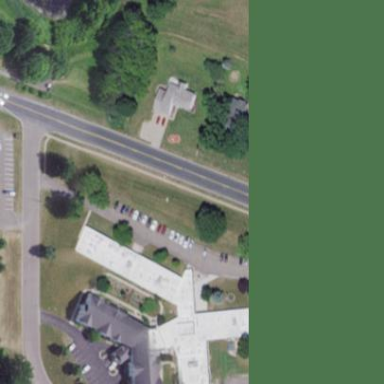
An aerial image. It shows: Nursing home building.